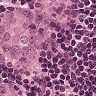
Metastatic tissue present: yes